Interaction volume radius: 10 \u00c5
Interaction volume height: 50 \u00c5
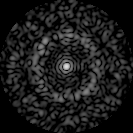
Disorder parameter: 0.8198